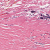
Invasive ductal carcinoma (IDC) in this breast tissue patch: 0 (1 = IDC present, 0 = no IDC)